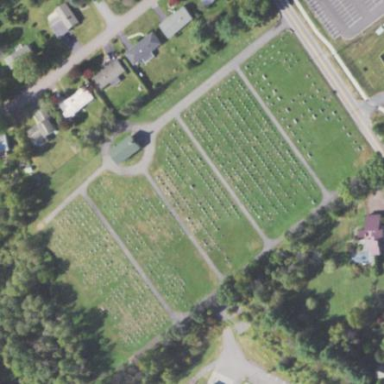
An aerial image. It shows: Cemetery or graveyard.